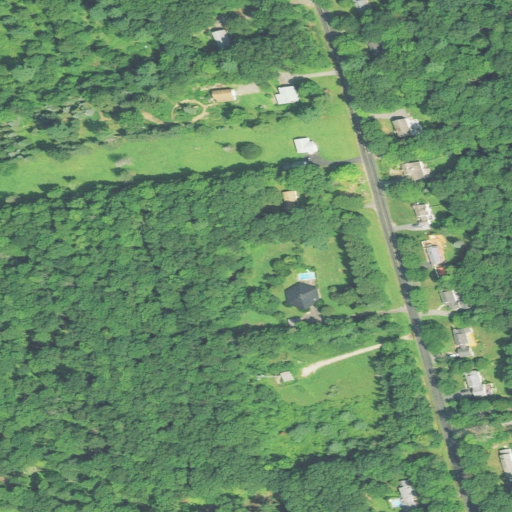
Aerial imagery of mountain in Connecticut named Scoville Hill containing deciduous forest, open development, mixed forest, low intensity development, and shrub